Question: ### The Issue:
'''
$footer_widgets = array(
'name' => sprintf(__('Sidebar %d'), $i ),
'id' => "sidebar-$i",
'description' => '',
'class' => '',
'before_widget' => '<li id="%1$s" class="widget %2$s">',
'after_widget' => '</li>',
'before_title' => '<h2 class="widgettitle">',
'after_title' => '</h2>'
);
register_sidebars(4, $footer_widgets);
'''
Is producing the image below and I'm not sure why. When I copy and paste the code from the <URL> it does not work properly.

### What Works:
When I remove '$footer_widgets["name"]' it all of a sudden works again. I can't seem to change the name to suit my needs so I can actually continue building my theme.
My apologies if this is a repeat. I did take the time to scour stackoverflow and other search engines and did not find anything that could help me. Any help is appreciated!
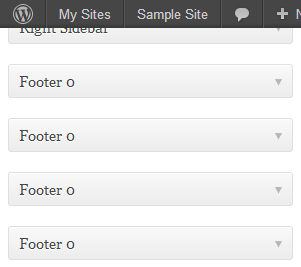
Answer: There's a peculiar note in the <URL> that says:
> Note: If copying from default usage above, remove 'sprintf( )' wrapper
function.
working code:
'''
add_action( 'widgets_init', 'so16969325_widgets_init' );
function so16969325_widgets_init()
{
$footer_widgets = array(
'name' => __( 'Sidebar %d', 'txt_domain' ),
'id' => "sidebar-$i",
'description' => '',
'class' => '',
'before_widget' => '<li id="%1$s" class="widget %2$s">',
'after_widget' => '</li>',
'before_title' => '<h2 class="widgettitle">',
'after_title' => '</h2>'
);
register_sidebars( 4, $footer_widgets );
}
'''